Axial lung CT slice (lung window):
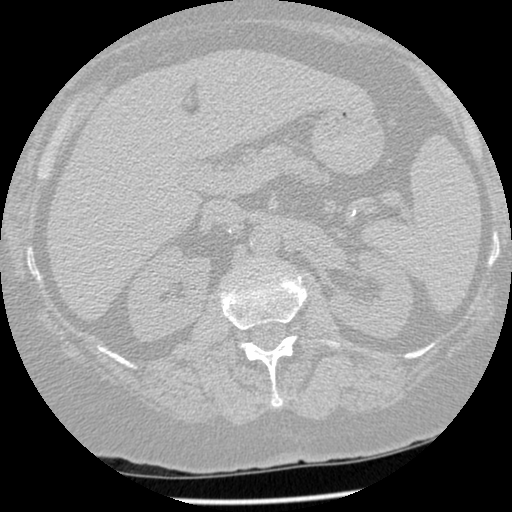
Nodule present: no